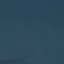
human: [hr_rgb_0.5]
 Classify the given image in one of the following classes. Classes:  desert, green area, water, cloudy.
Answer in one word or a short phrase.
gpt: water